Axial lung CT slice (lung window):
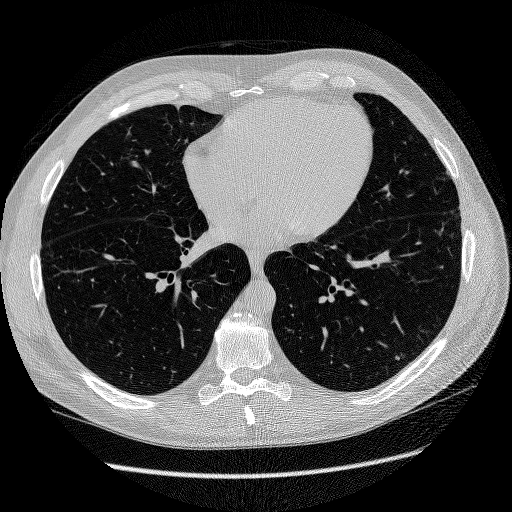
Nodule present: no